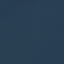
Land use / land cover: SeaLake